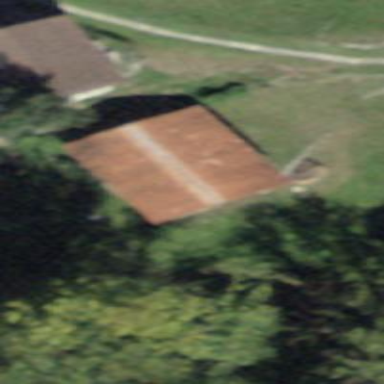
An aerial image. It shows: Rural barn.